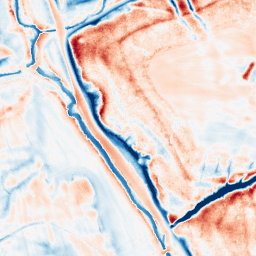
Category: classical
Decomposition family: uniform
Decomposition parameters: size: 20
Upsampling method: sinc_hamming
Upsampling parameters: scale: 4
kernel_size: 16
Upsampling scale: 4